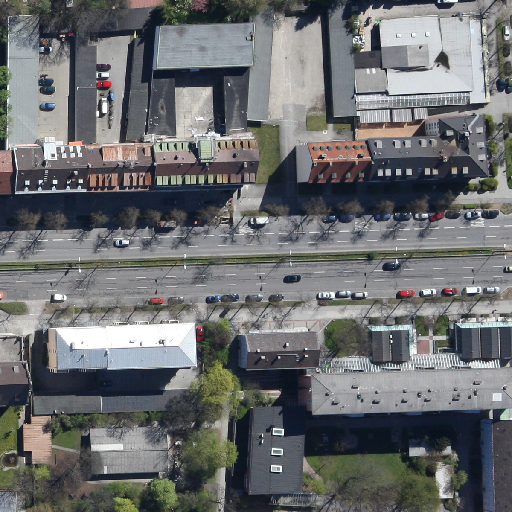
Referring expression: light-duty vehicle in the parking area